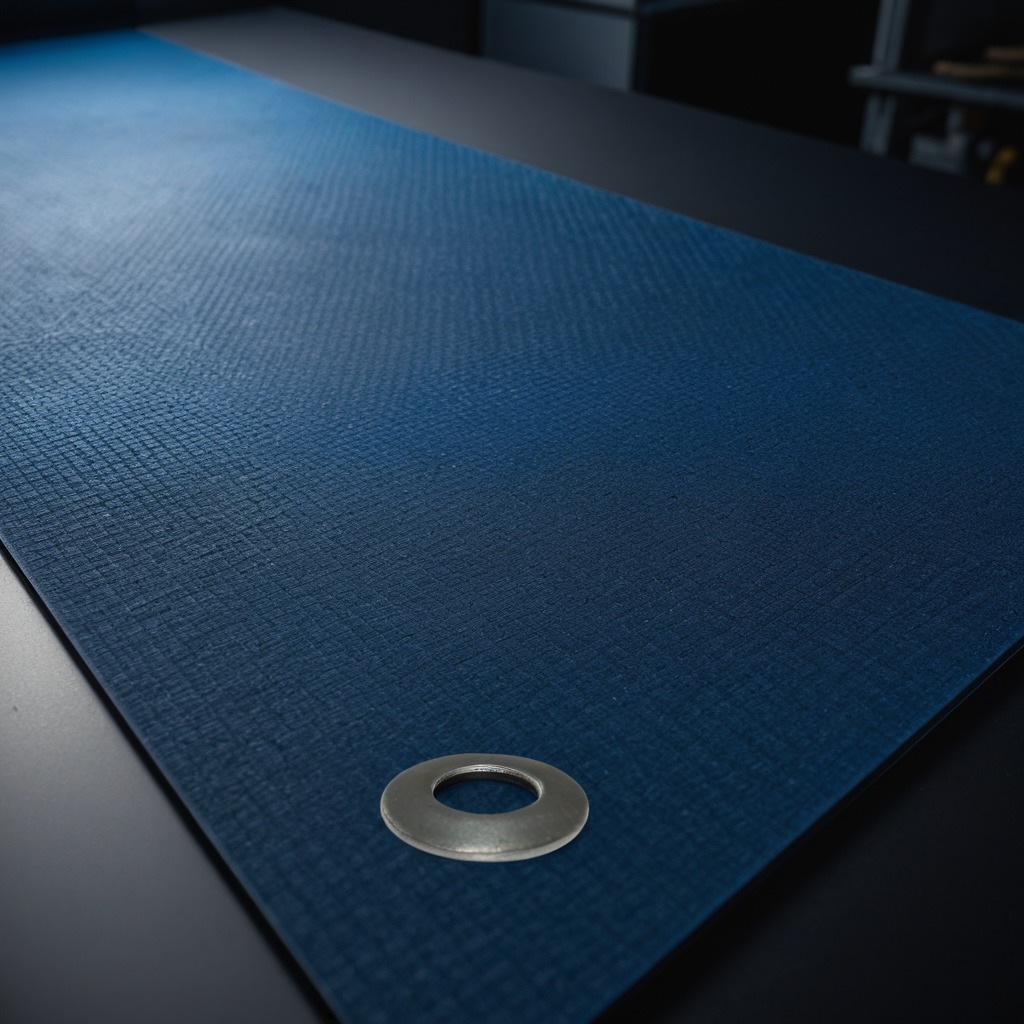
A flat metal washer lies on a clean granite tabletop covered with a blue rubber mat inside a workshop at night dim ambient light soft shadows worn but beneath the mat